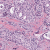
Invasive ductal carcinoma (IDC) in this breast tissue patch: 1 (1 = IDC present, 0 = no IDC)